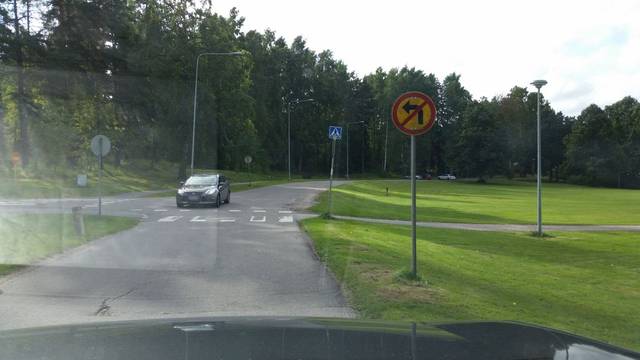
Region: Finland
Coordinates: 60.182, 24.811